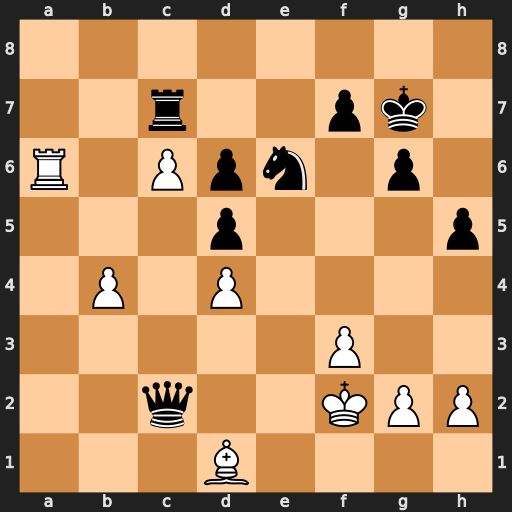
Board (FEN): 8/2r2pk1/R1Ppn1p1/3p3p/1P1P4/5P2/2q2KPP/3B4
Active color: w
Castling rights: -
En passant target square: -
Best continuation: Bxc2 Nxd4 Ba4